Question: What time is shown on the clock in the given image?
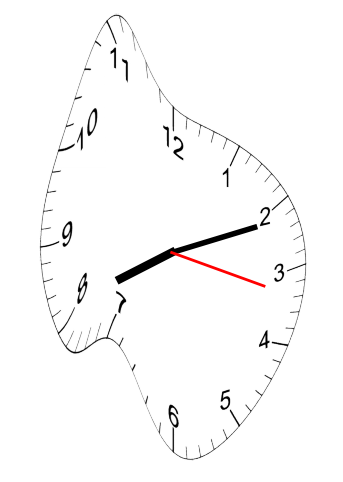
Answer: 08:11:17